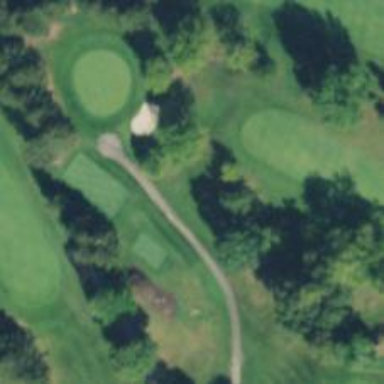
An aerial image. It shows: Path for golf carts.